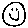
Label: smiley face